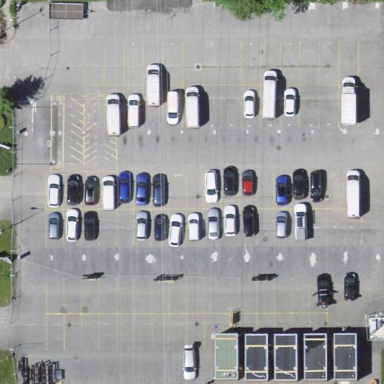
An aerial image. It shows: Parking area with surface.